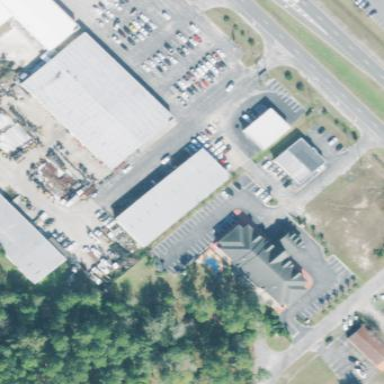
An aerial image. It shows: Building used as car repair shop.